Interaction volume radius: 10 \u00c5
Interaction volume height: 20 \u00c5
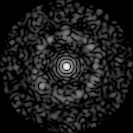
Disorder parameter: 0.79